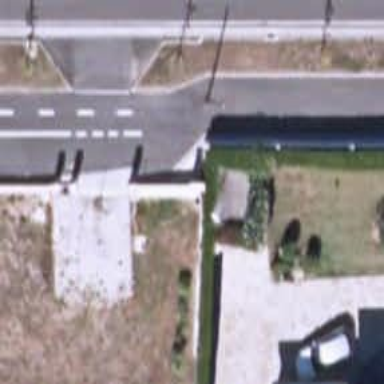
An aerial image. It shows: Sidewalk.